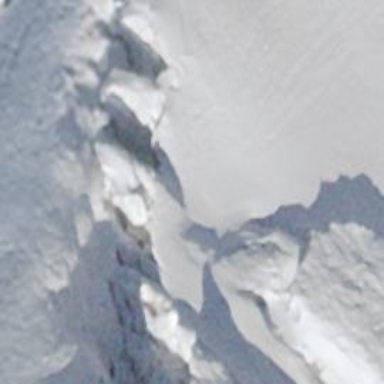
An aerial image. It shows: Crevasse in the natural environment.